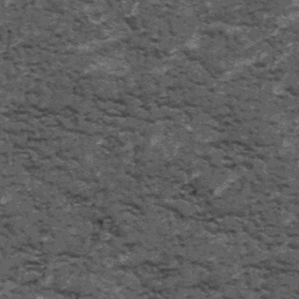
Label: frost